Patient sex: F
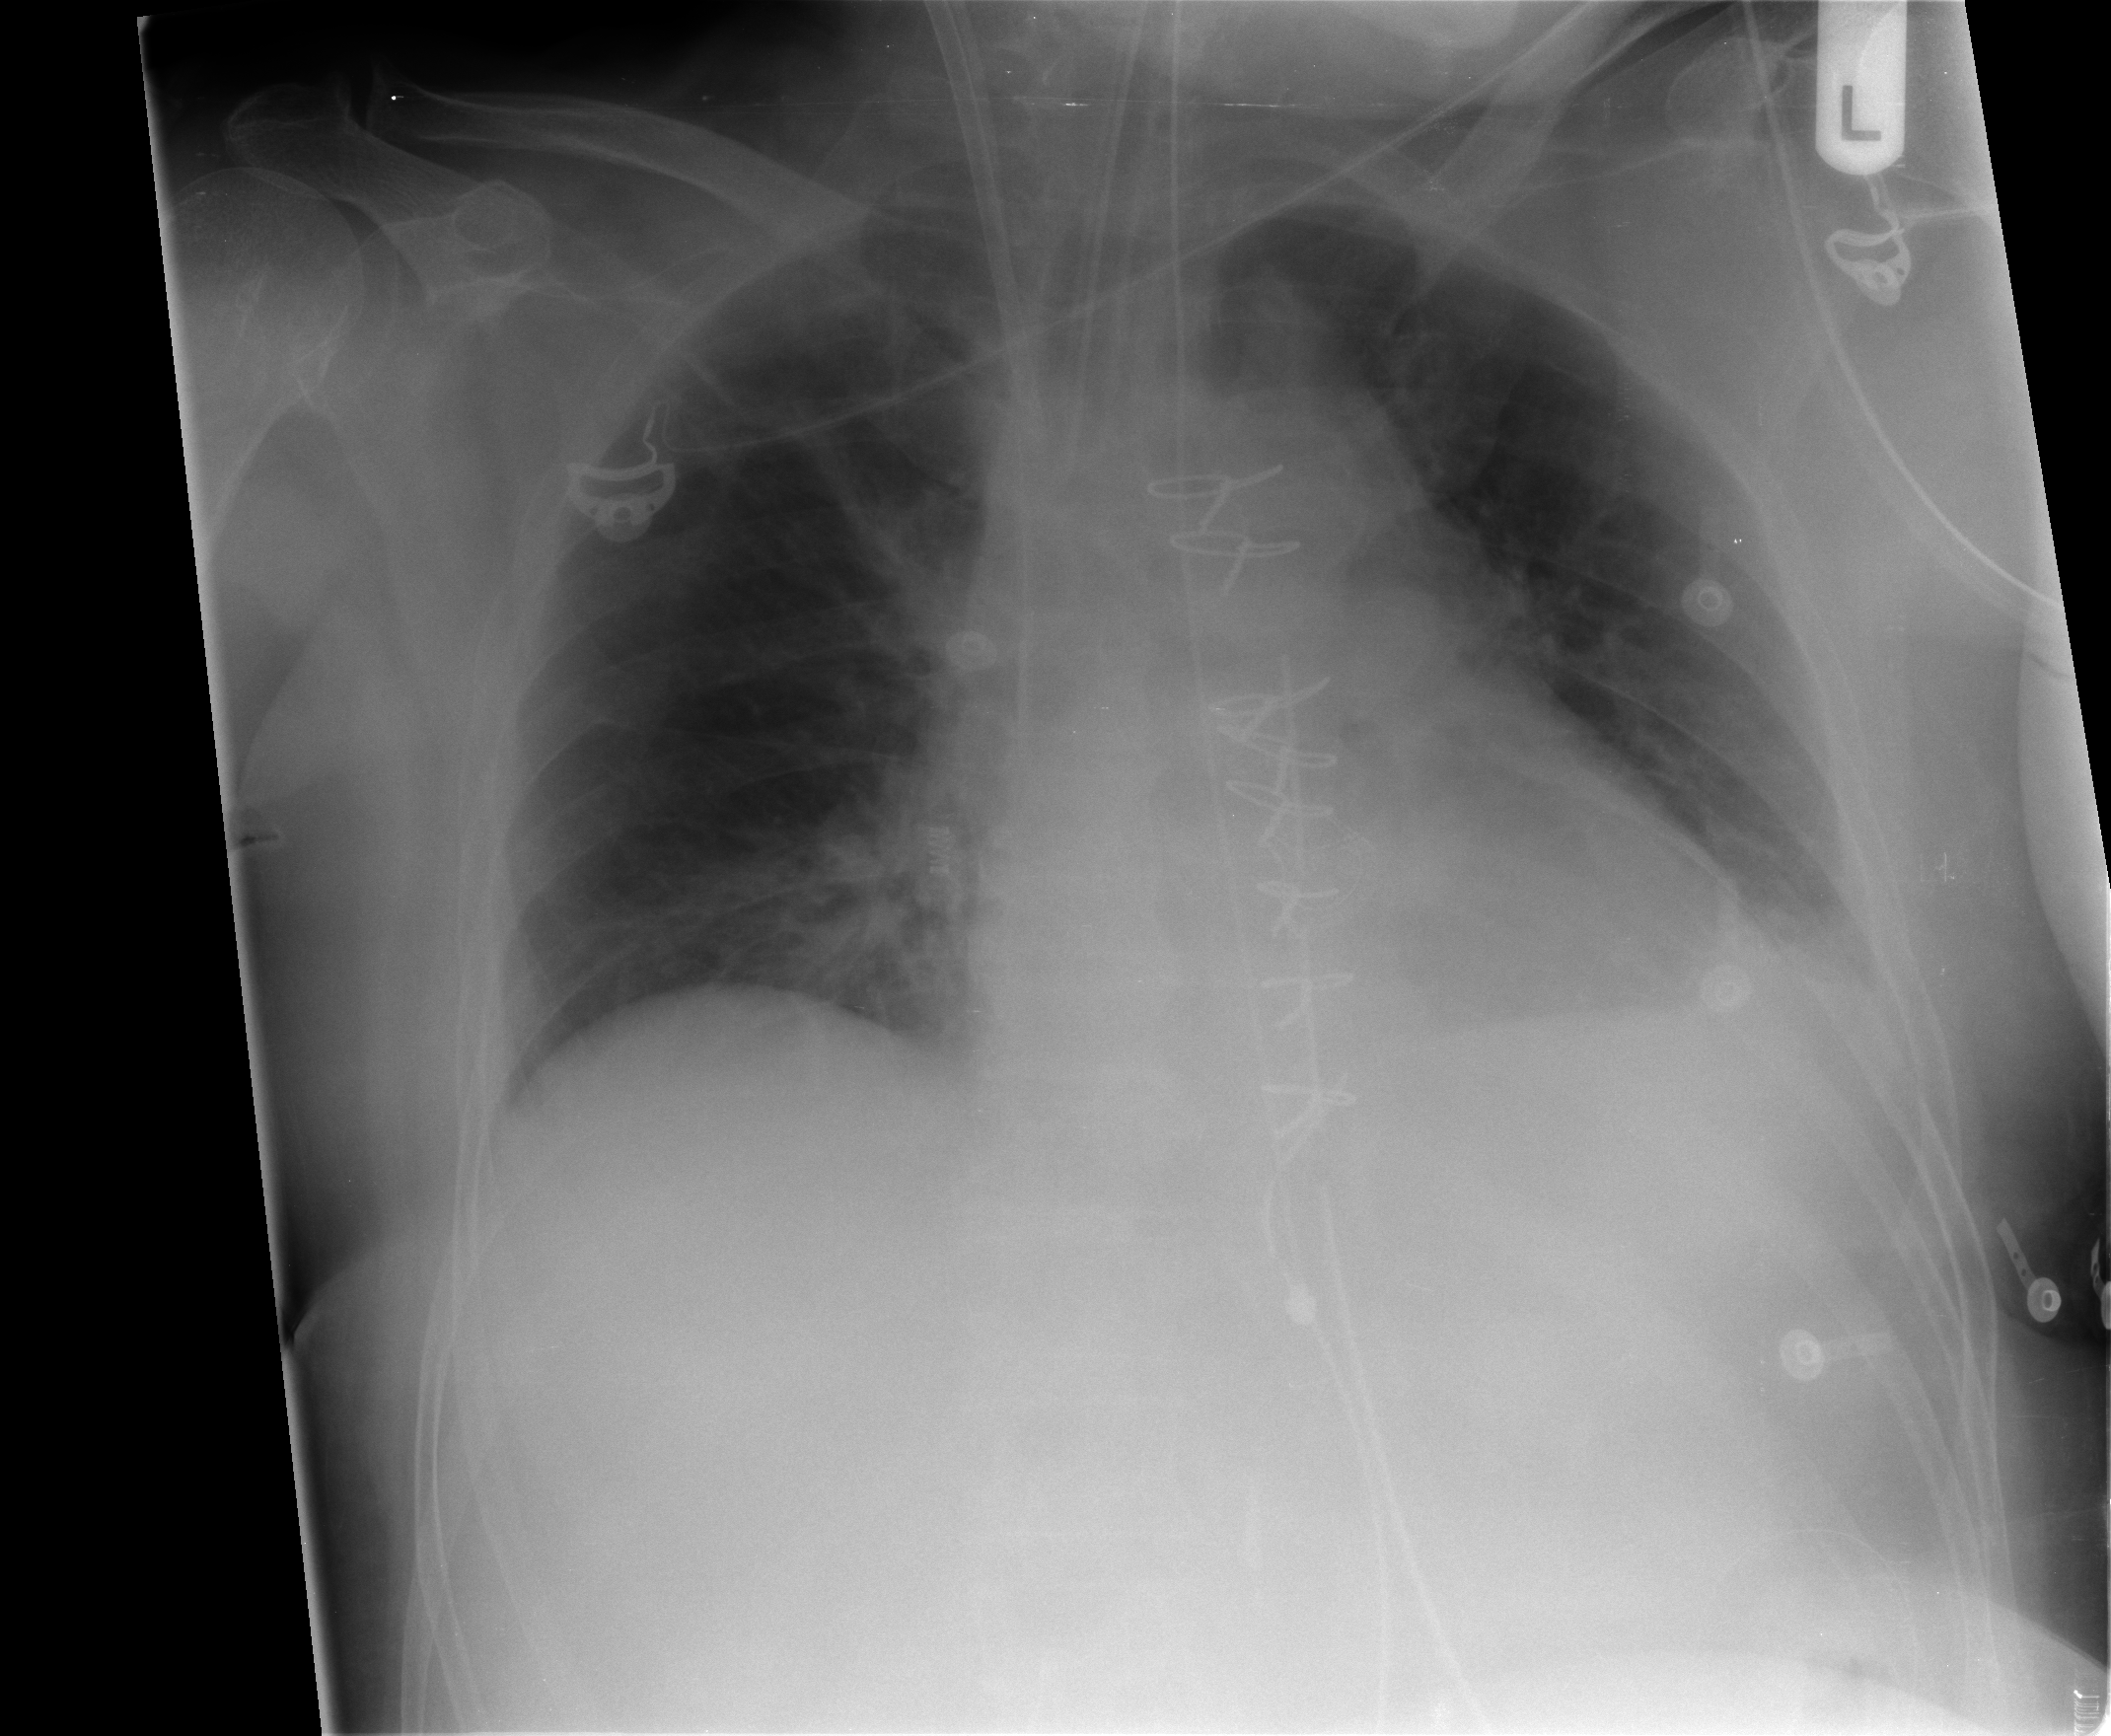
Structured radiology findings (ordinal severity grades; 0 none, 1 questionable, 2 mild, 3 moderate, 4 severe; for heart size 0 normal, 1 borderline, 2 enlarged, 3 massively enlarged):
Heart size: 2
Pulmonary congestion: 2
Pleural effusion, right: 0
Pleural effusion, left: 2
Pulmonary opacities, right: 0
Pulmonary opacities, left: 0
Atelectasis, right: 2
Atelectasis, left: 2